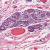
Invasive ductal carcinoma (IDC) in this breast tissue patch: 0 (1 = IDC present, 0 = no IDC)